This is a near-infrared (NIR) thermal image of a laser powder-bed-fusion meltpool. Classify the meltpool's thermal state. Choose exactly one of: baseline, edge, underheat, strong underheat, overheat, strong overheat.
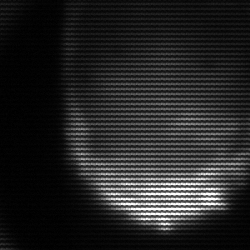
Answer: edge